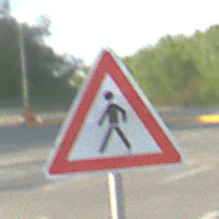
Verkehrszeichen: FussgaengerRechts
Umgebung: Outdoor, Suburban
Tageszeit: MorningAfternoon
Wetter: PartlyCloudy
Licht: Natural
Jahreszeit: NotSpecified
Kontrast: HighContrast